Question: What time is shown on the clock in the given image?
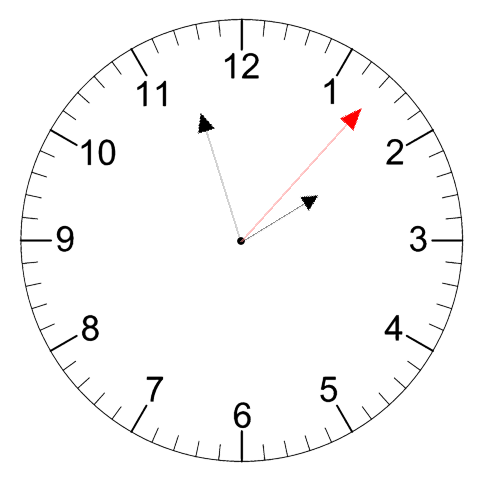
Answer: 01:57:07